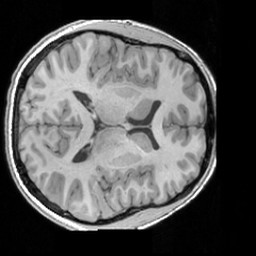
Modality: T1w
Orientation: axial
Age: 18
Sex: male
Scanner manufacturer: siemens
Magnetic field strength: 3 T
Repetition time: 1.63 s
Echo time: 0.00311 s